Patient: sex M, age 43
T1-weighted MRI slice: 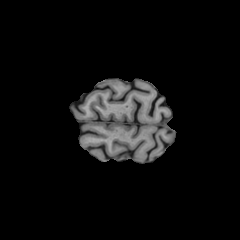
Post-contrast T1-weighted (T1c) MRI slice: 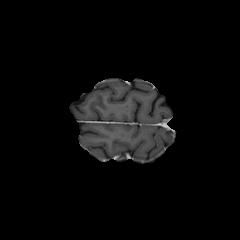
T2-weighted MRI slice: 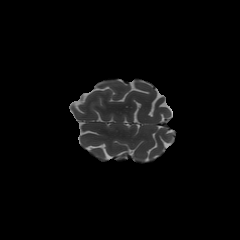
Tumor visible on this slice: no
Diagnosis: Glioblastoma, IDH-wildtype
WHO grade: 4